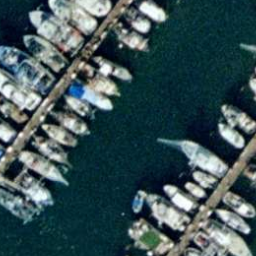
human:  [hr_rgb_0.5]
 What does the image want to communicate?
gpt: harbor